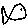
Label: fish